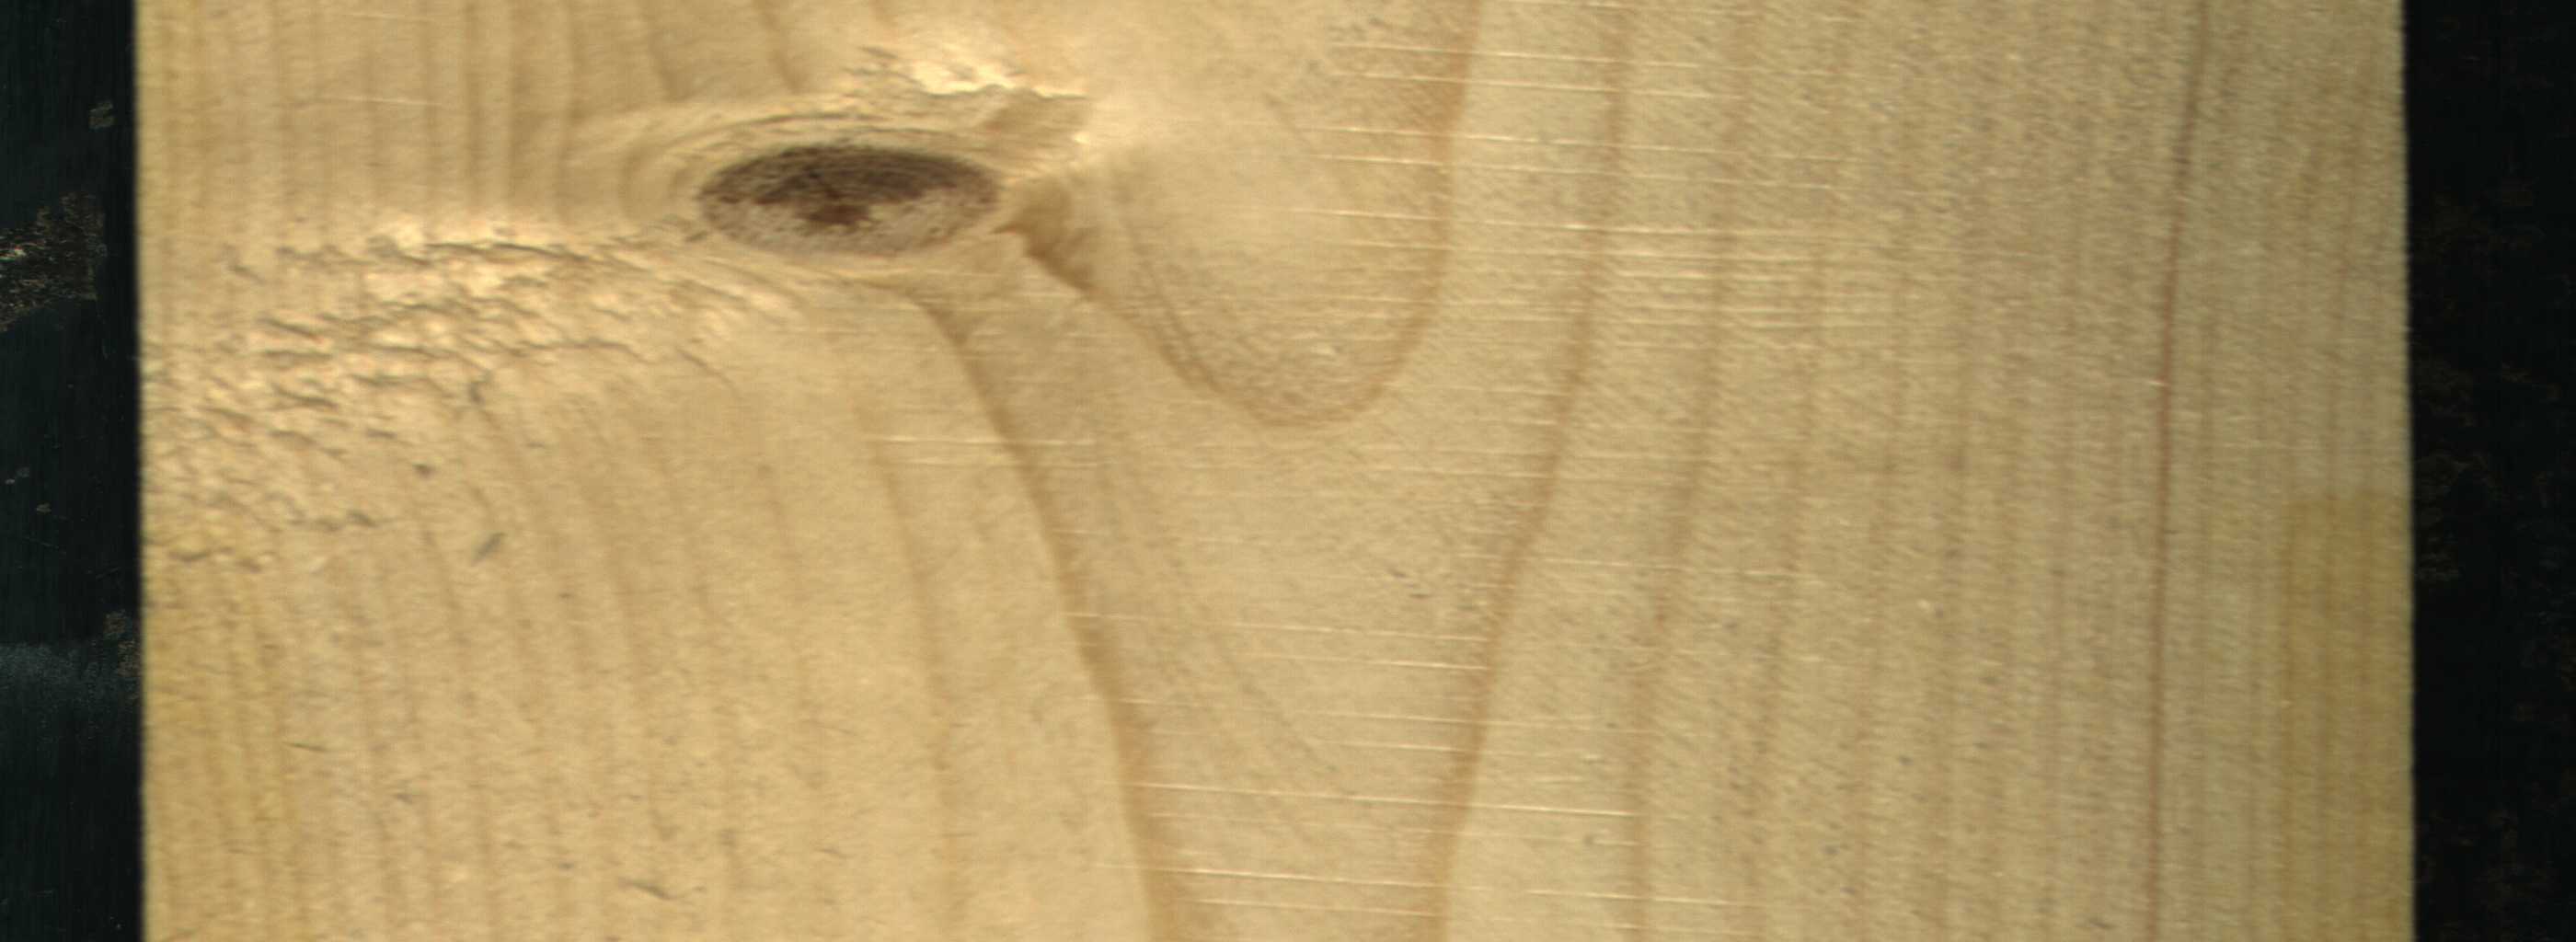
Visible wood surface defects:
Live_Knot